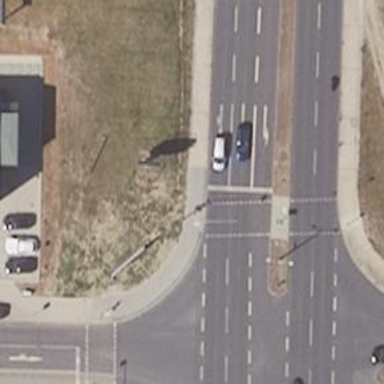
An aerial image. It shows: Crossing with traffic signals.